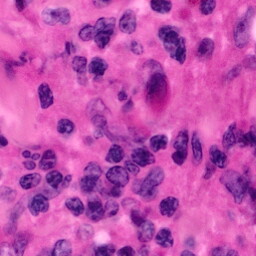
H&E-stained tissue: Pancreatic